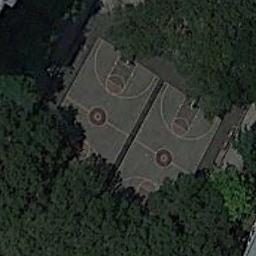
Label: basketball_court